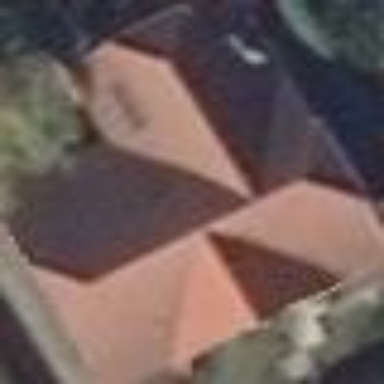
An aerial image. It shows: Detached building with hipped roof.